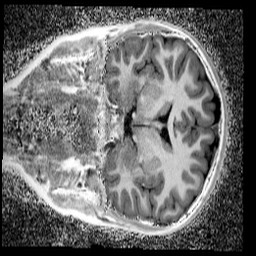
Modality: UNIT1_denoised
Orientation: coronal
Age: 10
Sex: female
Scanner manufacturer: siemens
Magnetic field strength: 3 T
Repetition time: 4 s
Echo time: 0.00299 s